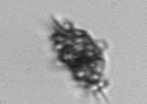
Label: Dictyocha